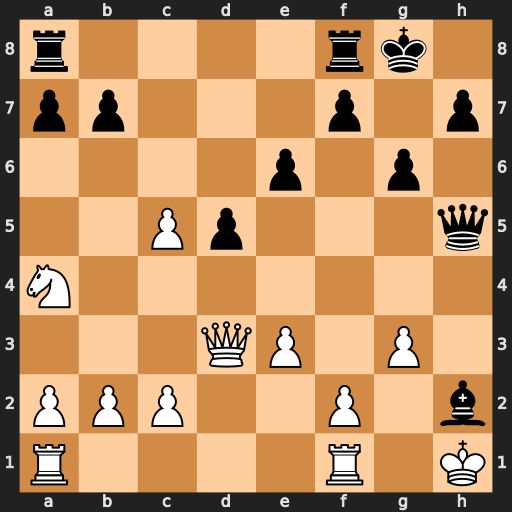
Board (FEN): r4rk1/pp3p1p/4p1p1/2Pp3q/N7/3QP1P1/PPP2P1b/R4R1K
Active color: w
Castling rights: -
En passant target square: -
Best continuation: Kg2 Bxg3 fxg3